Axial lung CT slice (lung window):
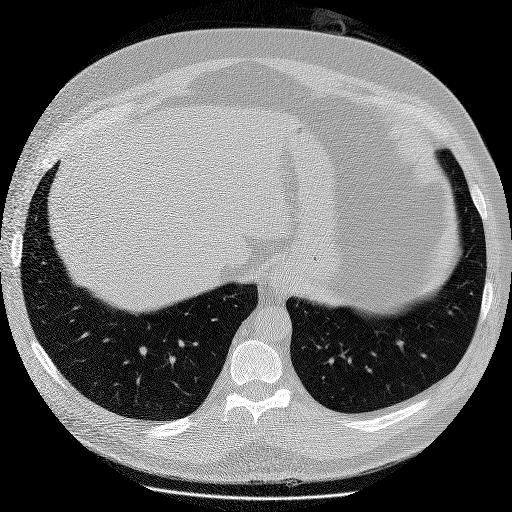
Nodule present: no